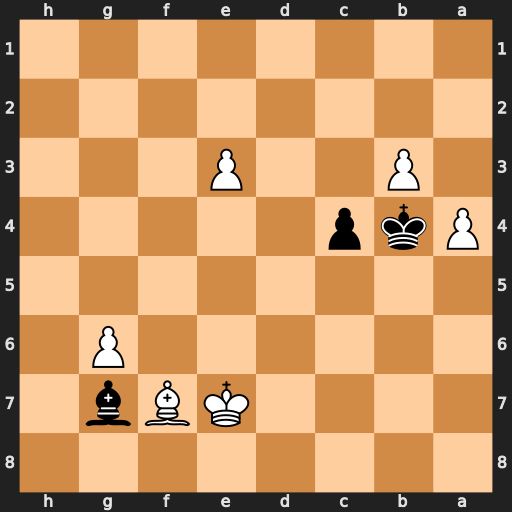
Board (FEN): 8/4KBb1/6P1/8/Pkp5/1P2P3/8/8
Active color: b
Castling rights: -
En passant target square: -
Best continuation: c3 Bd5 c2